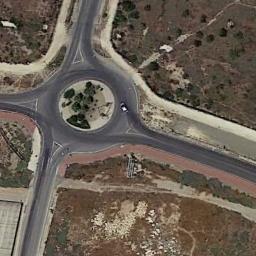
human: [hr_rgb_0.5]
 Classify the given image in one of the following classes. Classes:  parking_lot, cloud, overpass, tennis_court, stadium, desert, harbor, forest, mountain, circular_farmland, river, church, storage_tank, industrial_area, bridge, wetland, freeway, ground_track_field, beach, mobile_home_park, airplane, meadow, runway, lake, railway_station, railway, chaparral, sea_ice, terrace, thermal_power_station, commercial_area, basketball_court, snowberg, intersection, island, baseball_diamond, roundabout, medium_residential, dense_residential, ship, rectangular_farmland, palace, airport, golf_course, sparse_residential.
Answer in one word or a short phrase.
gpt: roundabout